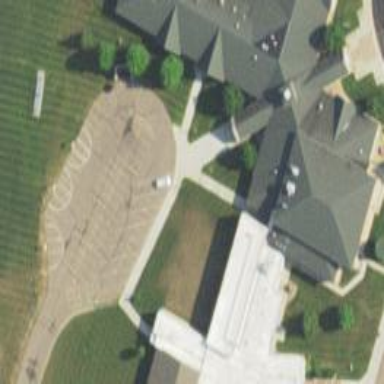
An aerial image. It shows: School building.